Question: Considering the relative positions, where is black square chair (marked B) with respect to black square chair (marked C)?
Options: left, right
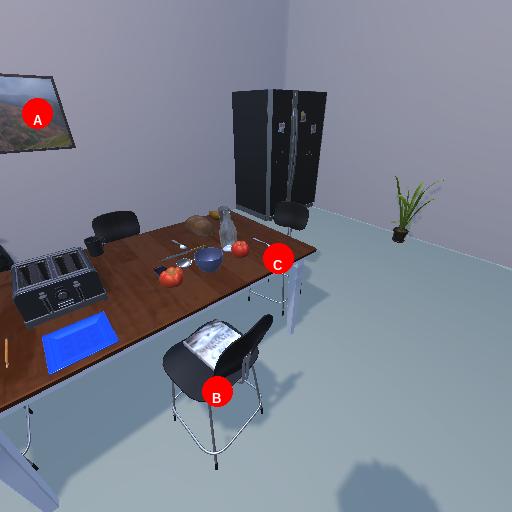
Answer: left